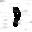
Label: 8